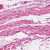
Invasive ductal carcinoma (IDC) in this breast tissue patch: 0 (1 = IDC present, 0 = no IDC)